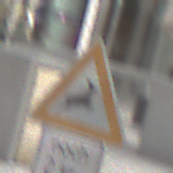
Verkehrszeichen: WildwechselLinks
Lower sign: LaengeEinerStrecke4
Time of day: Midday
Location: Outdoor (Urban)
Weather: Overcast
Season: NotSpecified
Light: Natural